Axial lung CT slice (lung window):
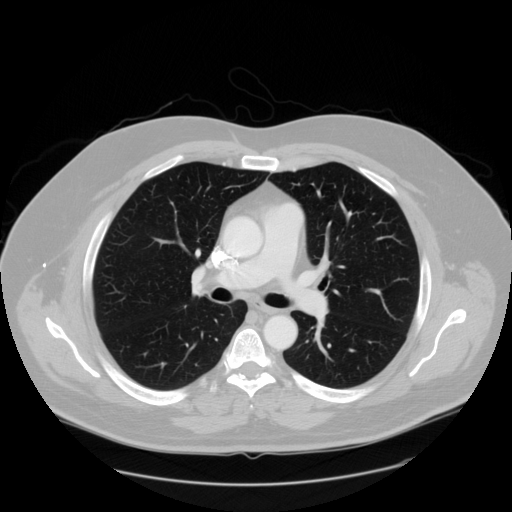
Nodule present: no